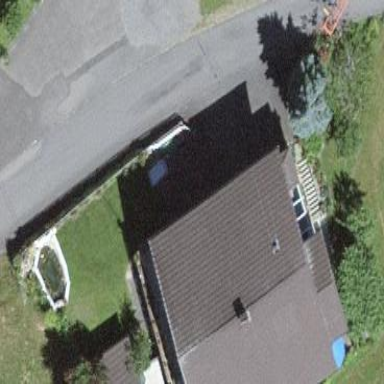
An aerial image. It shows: Residential building.